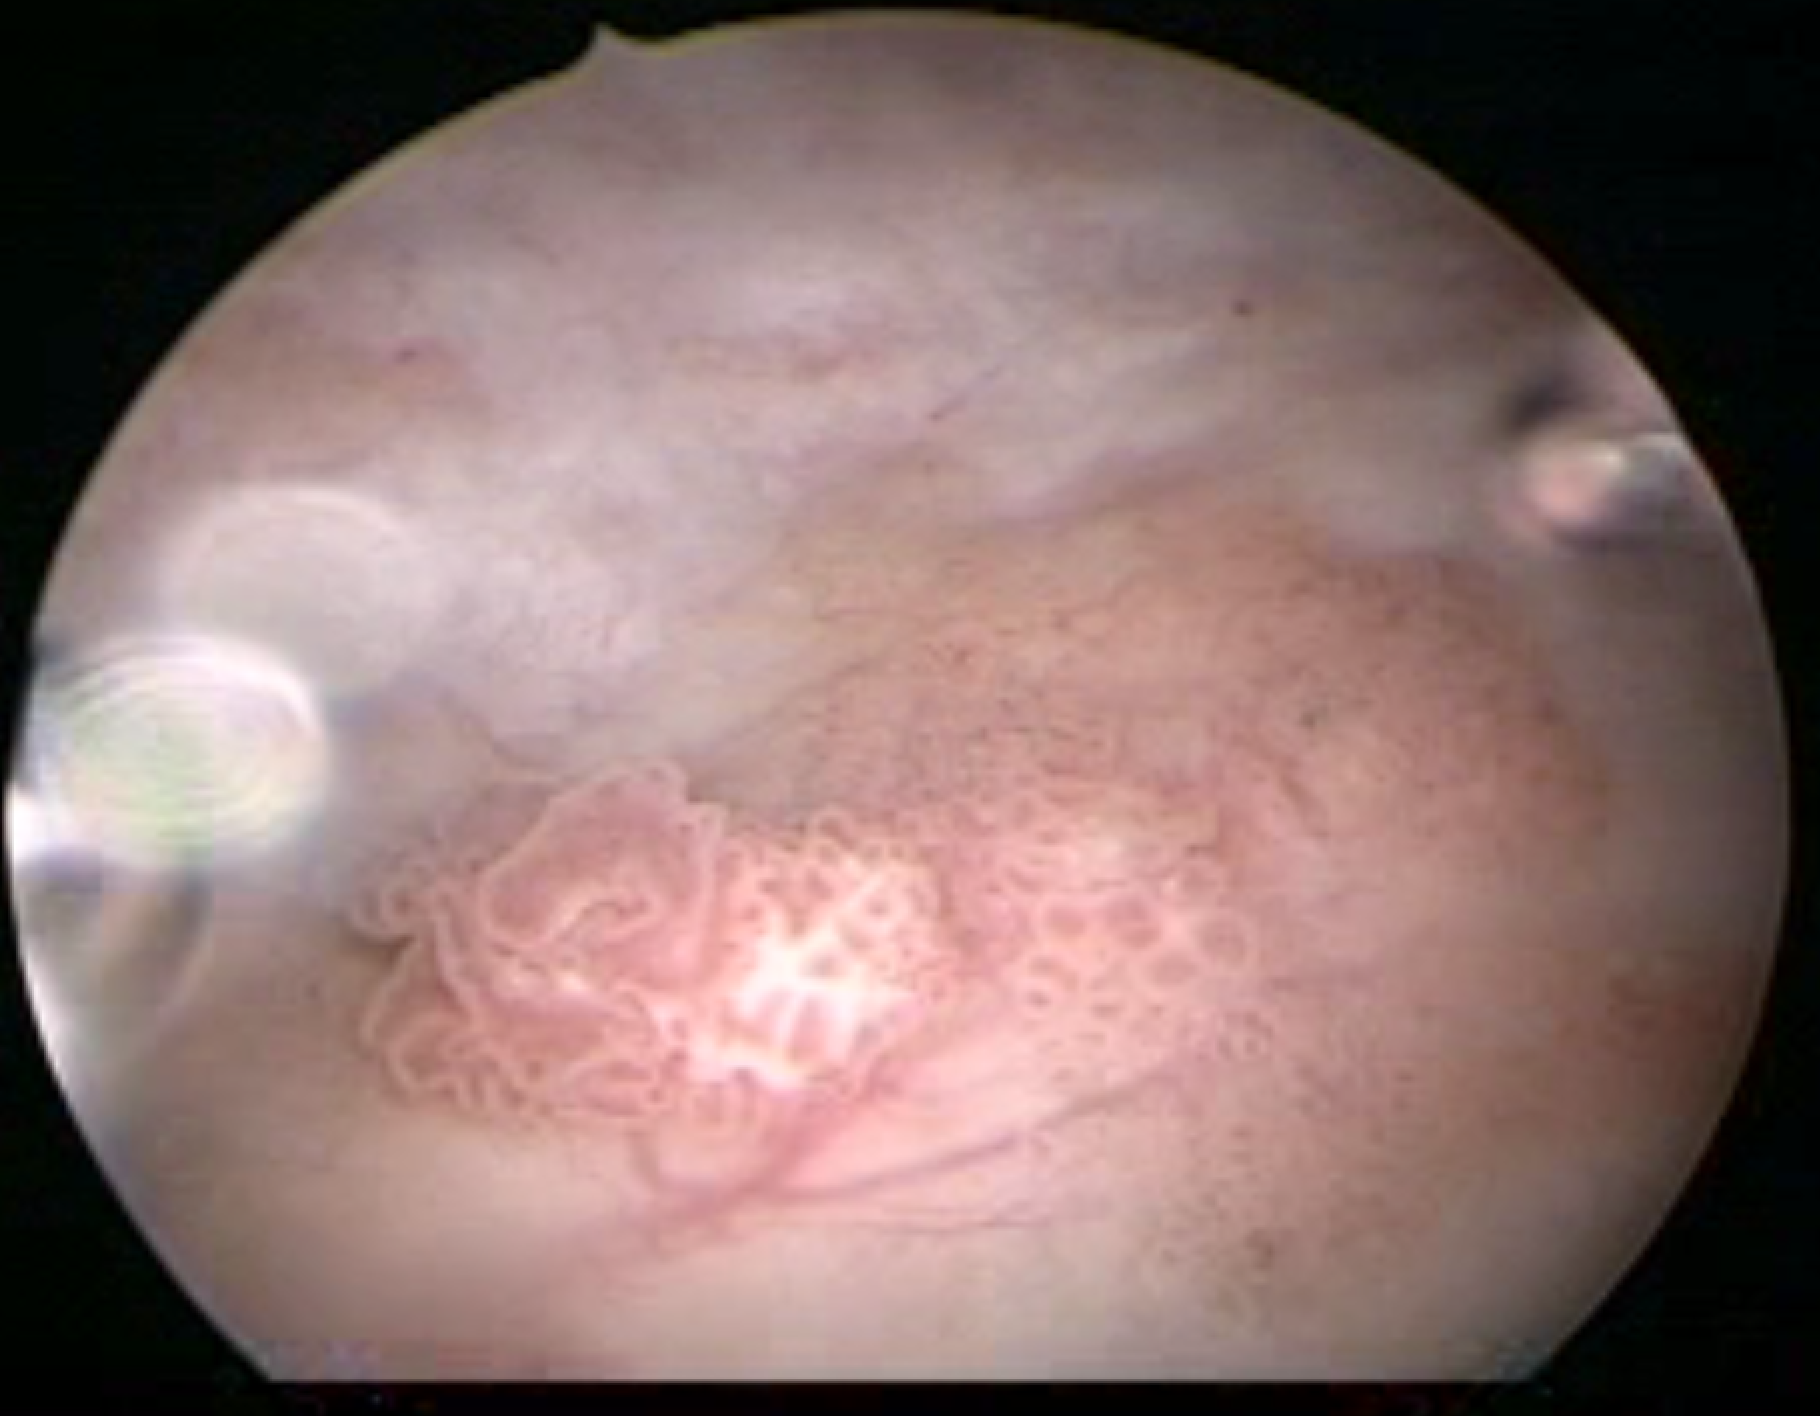
Modality: WLC
Class: Malignant
Subclass: HighGradePapillary
Lesion: L2
Stage: T1
Morphology: Papillary
Bladder cancer association: Yes